Interaction volume radius: 10 \u00c5
Interaction volume height: 30 \u00c5
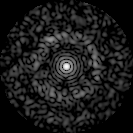
Disorder parameter: 0.8386